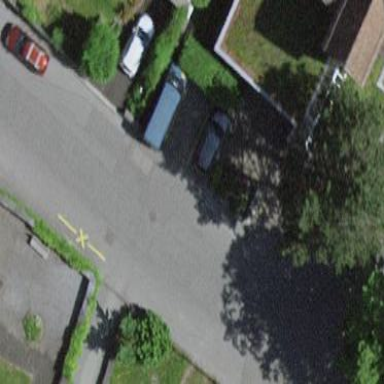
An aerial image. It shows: Parking available on the street side.